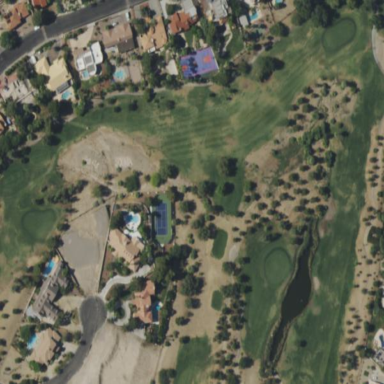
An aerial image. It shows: Area of rough grass used for golf.